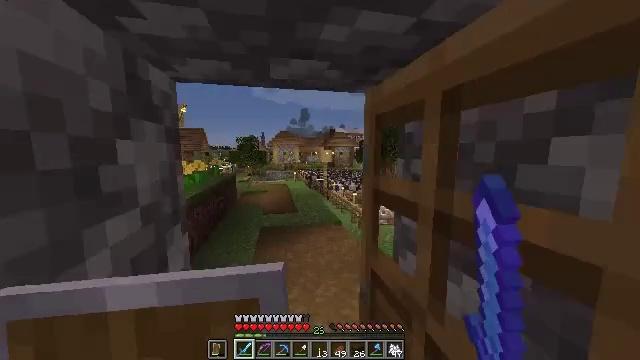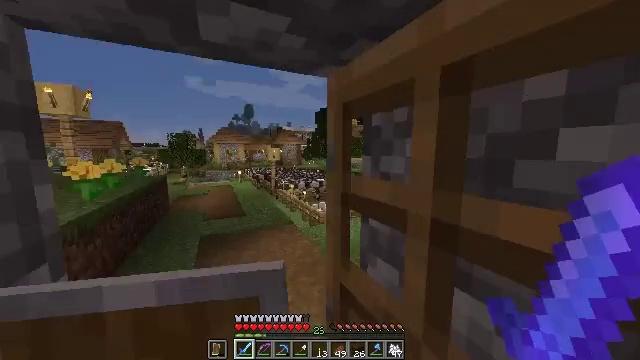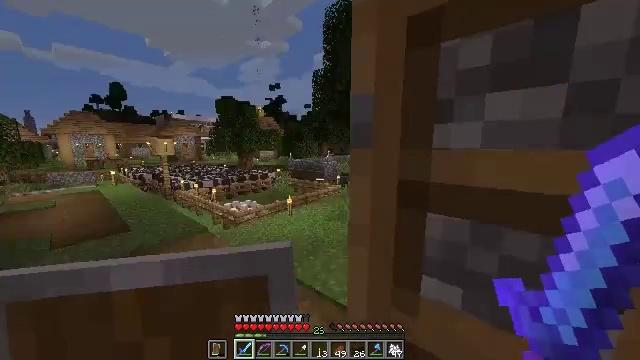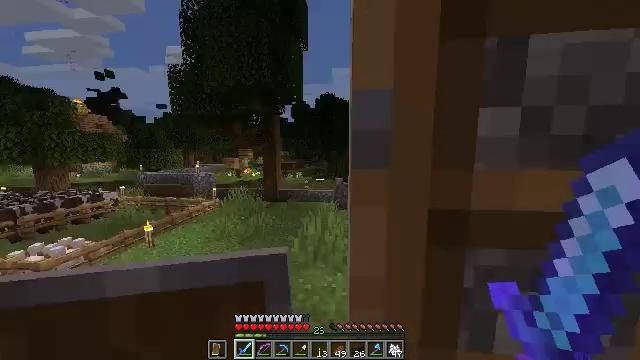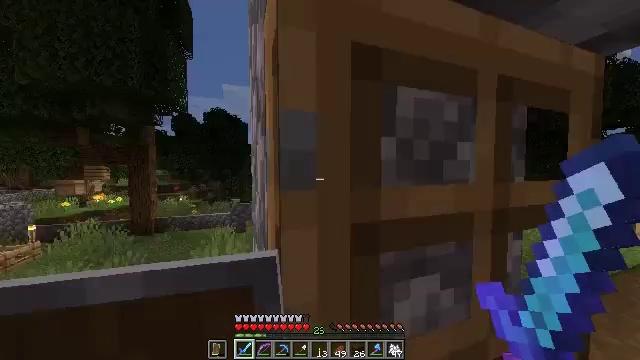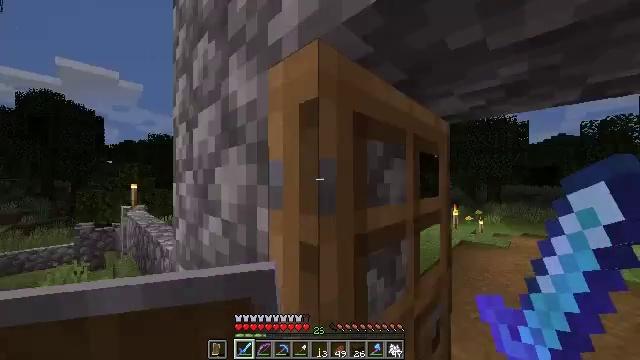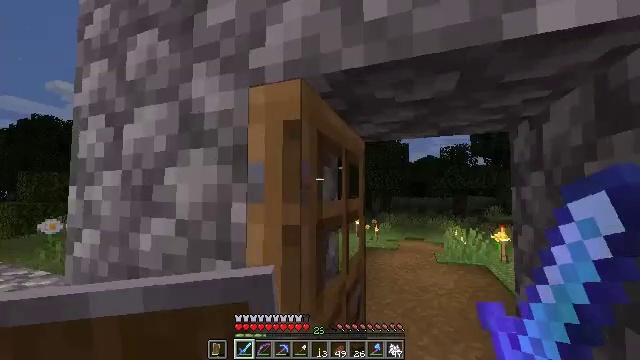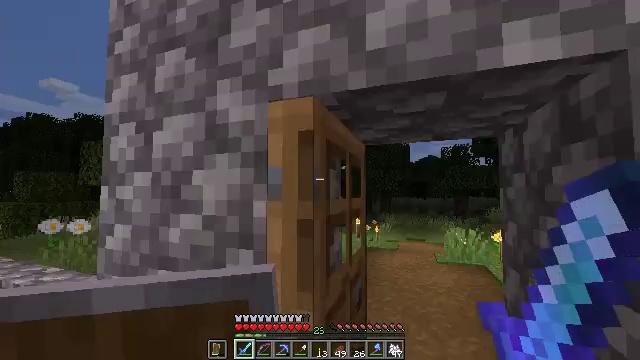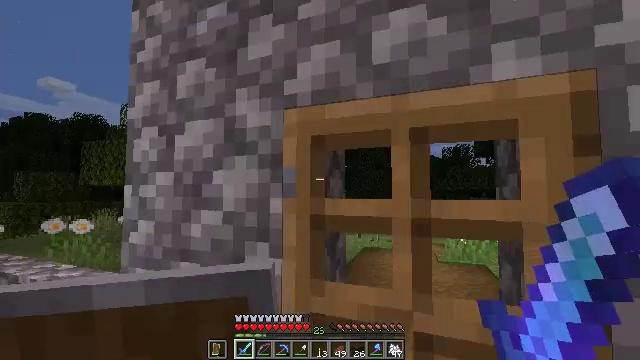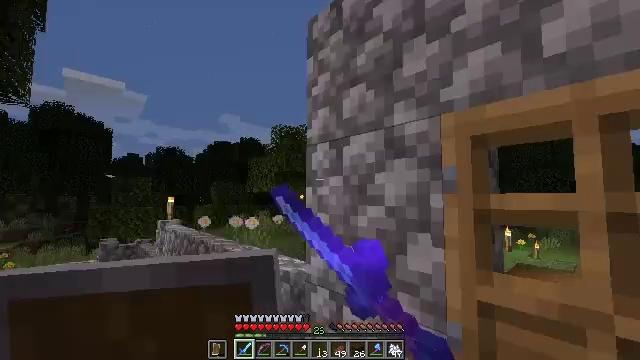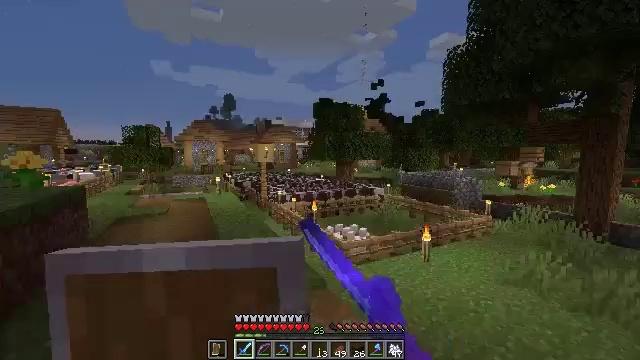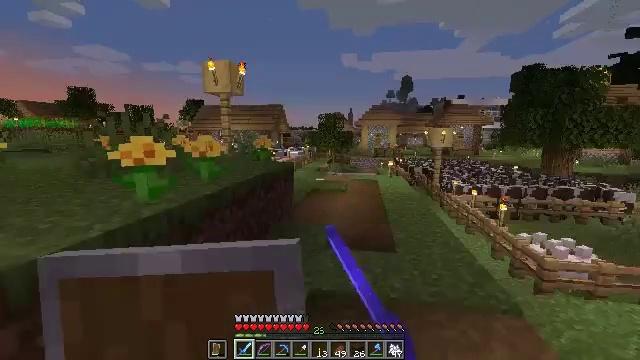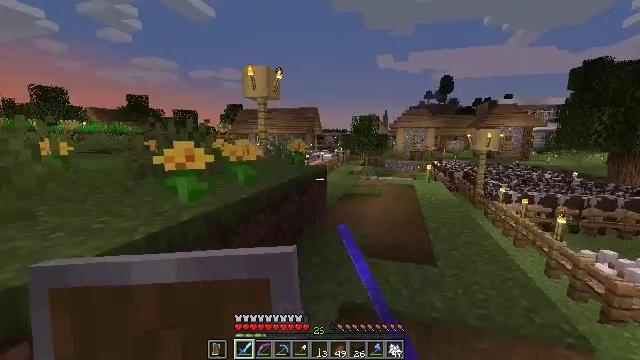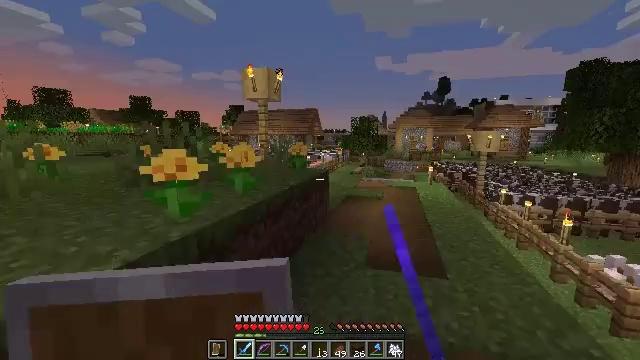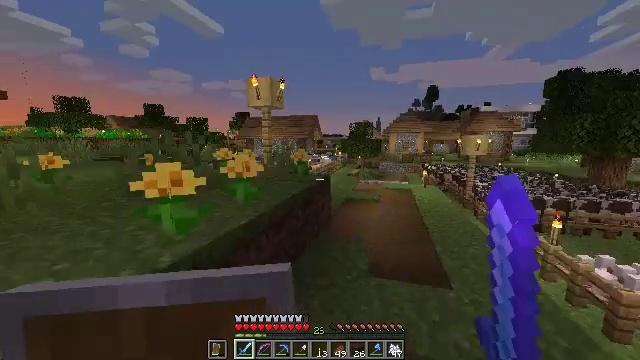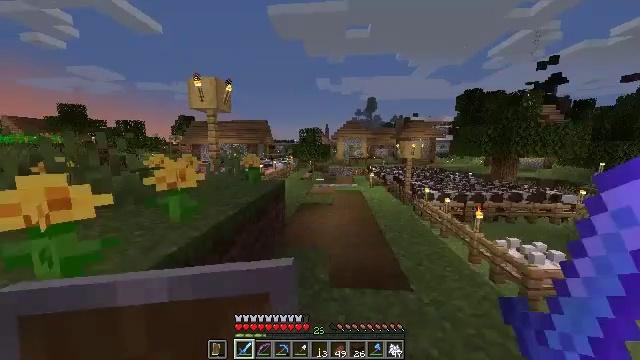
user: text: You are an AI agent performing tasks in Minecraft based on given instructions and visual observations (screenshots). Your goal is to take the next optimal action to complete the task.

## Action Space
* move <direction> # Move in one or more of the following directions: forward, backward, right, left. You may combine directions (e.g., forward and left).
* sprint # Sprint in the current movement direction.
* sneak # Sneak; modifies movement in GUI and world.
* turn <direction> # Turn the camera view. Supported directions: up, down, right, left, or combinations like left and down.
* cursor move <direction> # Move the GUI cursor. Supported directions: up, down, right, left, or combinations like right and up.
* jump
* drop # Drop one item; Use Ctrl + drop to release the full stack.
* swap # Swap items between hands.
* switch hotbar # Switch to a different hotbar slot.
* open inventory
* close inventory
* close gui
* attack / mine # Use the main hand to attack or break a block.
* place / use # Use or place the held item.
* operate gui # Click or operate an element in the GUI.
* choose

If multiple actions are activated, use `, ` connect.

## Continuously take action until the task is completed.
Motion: motion action
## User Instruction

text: craft item air
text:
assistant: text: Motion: move forward and move left, turn right
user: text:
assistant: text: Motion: move forward and move left, turn right and down
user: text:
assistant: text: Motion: move forward and move left, turn right and up
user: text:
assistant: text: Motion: move back and move left, turn right and up
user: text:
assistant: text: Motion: move back and move left, turn right and up
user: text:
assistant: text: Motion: move back and move left, turn right and up
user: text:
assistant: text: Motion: move back
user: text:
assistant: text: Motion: move back and move left, use / place
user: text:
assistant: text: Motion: move back and move left, turn left, use / place
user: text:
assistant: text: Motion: move forward and move left, turn left and down
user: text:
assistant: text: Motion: move forward and move left, turn left and down
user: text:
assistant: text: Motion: move forward, sprint, turn left
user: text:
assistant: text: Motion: move forward, sprint
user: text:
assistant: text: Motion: move forward, sprint
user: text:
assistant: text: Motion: move forward, sprint, turn right
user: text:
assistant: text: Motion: move forward, sprint, turn right
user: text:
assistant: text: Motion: move forward, sprint
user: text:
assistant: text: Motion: move forward, sprint
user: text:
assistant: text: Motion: move forward, sprint
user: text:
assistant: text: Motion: move forward
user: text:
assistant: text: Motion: move forward
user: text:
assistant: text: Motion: move forward
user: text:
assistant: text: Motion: move forward
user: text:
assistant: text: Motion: move forward
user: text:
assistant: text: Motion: move forward
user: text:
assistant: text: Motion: move forward
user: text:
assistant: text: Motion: move forward
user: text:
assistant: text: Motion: move forward
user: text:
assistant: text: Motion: move forward
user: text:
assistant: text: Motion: move forward